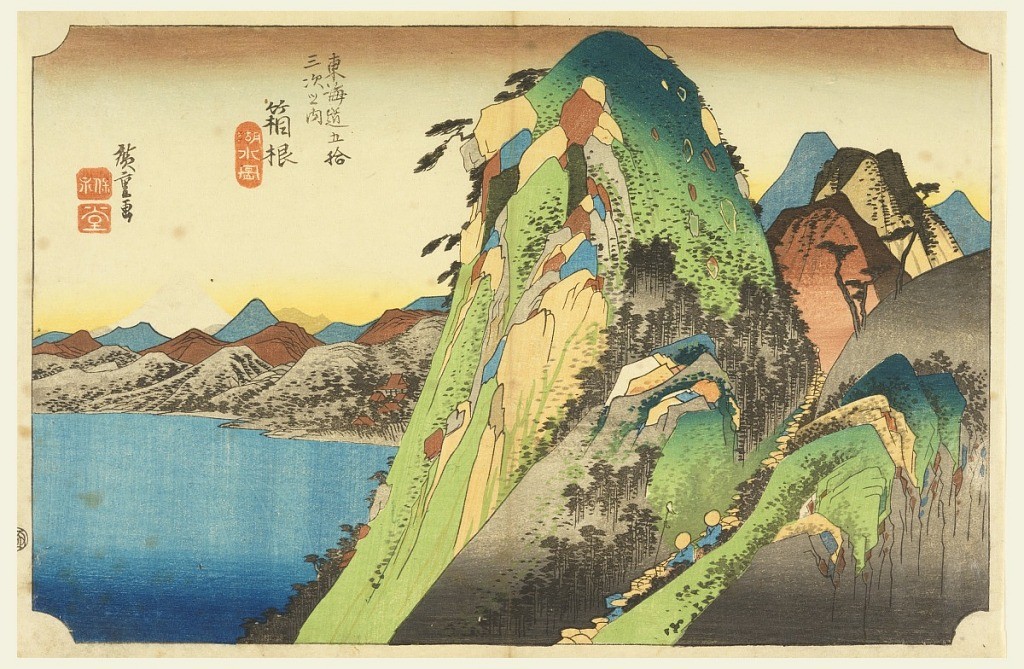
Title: Hakone Lake, in The Fifty-Three Stations of the Tokaido Road (Tokaido Gojusan Tsugi-no Uchi)
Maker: Ando Hiroshige, Japanese, 1797–1858
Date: ca. 1834
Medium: Woodblock print in colored ink on paper
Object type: Print
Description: In between the arduous mountains in Hakone is a scant passageway where feudal lords trek with large luggage and broad hats. In contrast to the vibrate mountains, the view of Mount Fuji depicted in white. In the middle of the print are tiny brown rooftops of the Hakone shrine looking out onto lake Ashinoko.